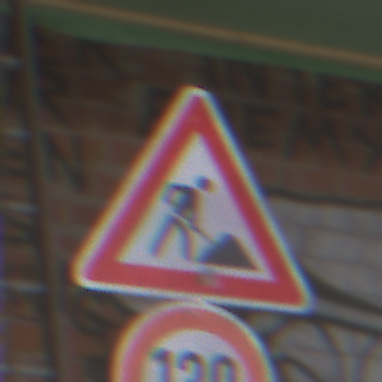
Verkehrszeichen: Arbeitsstelle
Zusatzzeichen unten: Geschwindigkeit130
Umgebung: Roofed, Special
Tageszeit: Midday
Wetter: Overcast
Licht: Natural
Jahreszeit: NotSpecified
Kontrast: MediumContrast